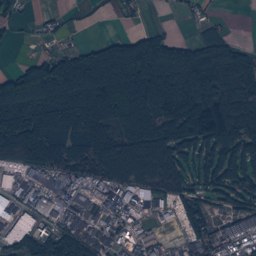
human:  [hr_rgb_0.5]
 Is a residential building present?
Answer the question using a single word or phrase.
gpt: yes

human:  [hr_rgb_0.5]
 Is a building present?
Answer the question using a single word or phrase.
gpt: yes

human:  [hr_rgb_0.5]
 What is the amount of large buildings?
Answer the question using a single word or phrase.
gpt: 41

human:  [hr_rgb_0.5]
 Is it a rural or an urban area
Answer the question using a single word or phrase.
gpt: rural

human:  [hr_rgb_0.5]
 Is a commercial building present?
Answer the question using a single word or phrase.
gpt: yes

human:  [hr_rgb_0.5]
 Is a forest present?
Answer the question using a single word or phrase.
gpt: yes

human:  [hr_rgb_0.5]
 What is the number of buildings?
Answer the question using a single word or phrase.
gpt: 302

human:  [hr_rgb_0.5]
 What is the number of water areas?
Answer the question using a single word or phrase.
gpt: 18

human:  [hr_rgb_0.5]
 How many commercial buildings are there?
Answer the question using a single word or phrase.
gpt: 78

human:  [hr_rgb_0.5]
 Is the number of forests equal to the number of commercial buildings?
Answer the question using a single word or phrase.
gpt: no

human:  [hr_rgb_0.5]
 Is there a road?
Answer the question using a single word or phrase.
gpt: yes

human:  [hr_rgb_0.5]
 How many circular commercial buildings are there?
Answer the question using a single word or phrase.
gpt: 0

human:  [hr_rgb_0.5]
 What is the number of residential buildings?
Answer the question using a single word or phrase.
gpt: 222

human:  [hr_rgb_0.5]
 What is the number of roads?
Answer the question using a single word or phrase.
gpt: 330

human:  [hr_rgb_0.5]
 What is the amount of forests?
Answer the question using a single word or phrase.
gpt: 248

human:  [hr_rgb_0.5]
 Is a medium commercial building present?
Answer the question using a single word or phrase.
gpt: yes

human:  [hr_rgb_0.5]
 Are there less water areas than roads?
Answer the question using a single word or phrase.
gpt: yes

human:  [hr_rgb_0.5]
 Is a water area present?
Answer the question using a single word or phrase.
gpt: yes

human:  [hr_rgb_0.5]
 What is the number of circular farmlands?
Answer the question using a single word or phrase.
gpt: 0

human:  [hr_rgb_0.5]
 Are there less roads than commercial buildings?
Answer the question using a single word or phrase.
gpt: no

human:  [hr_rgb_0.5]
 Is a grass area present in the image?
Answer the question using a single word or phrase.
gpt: yes

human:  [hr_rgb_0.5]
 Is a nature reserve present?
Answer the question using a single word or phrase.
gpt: yes

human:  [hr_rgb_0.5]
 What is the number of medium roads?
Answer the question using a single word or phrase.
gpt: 0

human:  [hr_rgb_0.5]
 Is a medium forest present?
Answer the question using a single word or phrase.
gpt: yes

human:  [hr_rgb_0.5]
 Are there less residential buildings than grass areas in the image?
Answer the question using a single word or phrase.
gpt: no

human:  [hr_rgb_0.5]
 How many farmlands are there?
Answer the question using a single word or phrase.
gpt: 30

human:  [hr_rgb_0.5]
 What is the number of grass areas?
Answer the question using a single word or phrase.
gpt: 382

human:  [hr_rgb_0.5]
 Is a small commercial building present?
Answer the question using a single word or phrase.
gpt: yes

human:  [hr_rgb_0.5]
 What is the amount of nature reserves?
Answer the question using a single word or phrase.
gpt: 5

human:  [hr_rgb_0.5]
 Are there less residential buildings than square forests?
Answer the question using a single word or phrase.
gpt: no

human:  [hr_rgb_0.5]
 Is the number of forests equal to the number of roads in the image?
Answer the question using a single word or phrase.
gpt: no

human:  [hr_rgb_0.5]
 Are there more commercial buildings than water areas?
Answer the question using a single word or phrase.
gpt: yes

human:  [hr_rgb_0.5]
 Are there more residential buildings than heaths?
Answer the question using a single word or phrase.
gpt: yes

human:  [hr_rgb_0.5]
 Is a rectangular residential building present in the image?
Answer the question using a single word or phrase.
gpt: yes

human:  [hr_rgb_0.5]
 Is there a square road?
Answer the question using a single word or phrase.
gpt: no

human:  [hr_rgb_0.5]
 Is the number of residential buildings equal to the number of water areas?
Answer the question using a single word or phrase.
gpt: no

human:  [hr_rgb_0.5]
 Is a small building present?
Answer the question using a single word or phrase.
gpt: yes

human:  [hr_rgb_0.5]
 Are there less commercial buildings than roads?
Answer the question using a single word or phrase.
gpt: yes

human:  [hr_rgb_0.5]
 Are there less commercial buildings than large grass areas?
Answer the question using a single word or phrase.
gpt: no

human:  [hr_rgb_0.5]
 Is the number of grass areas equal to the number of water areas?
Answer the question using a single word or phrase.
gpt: no

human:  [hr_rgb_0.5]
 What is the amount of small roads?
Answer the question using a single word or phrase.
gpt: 330

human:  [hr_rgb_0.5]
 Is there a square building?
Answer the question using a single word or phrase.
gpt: yes

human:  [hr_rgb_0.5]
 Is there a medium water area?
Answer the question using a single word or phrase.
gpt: yes

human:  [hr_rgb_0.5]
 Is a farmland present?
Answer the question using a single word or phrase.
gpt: yes

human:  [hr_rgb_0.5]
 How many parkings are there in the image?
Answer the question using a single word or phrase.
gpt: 5

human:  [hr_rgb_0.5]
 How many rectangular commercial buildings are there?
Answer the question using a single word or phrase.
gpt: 18

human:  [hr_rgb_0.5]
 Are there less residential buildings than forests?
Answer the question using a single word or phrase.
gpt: yes

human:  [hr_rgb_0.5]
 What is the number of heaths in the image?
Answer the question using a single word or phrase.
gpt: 7

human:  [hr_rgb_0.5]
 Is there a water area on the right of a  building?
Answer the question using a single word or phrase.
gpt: yes

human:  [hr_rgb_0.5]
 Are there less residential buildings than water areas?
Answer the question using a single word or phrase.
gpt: no

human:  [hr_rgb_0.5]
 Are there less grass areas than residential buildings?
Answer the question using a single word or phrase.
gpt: yes

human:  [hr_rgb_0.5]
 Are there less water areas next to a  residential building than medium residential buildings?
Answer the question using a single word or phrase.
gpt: no

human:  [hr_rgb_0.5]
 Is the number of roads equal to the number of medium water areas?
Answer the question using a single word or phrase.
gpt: no

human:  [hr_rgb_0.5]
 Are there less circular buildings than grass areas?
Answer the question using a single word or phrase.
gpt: yes

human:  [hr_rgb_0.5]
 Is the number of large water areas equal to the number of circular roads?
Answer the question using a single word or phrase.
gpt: yes

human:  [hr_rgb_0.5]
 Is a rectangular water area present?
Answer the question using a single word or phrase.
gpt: yes

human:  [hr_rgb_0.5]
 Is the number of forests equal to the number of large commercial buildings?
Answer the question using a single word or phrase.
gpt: no

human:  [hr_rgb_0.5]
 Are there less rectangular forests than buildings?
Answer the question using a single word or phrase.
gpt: yes

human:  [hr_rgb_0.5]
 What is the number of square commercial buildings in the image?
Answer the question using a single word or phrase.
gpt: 0

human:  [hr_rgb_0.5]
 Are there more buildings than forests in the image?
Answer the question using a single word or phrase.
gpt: yes

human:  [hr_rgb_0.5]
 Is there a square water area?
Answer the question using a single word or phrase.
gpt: yes

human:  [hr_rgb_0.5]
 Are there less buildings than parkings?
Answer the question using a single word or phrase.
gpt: no

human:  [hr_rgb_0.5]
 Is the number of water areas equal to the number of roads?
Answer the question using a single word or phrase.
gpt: no

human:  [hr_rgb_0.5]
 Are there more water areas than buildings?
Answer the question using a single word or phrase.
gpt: no